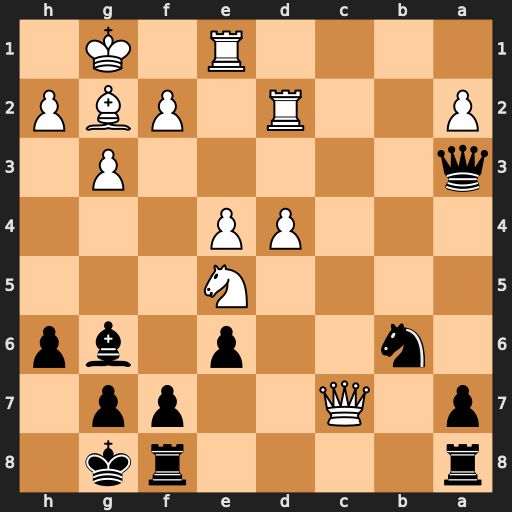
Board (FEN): r4rk1/p1Q2pp1/1n2p1bp/4N3/3PP3/q5P1/P2R1PBP/4R1K1
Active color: b
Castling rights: -
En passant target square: -
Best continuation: Rfc8 Qb7 Rab8 Qxb8 Rxb8